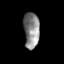
Tissue: skin
Cell type: Epithelial cells
Senescence score: 0.2625
Nuclear area (px): 548
Mean DAPI intensity: 136.146